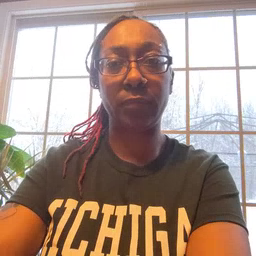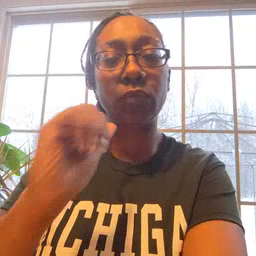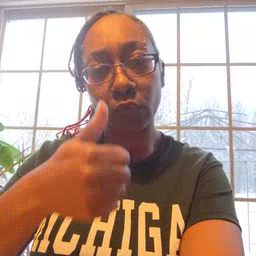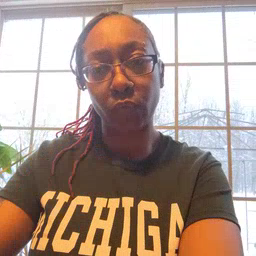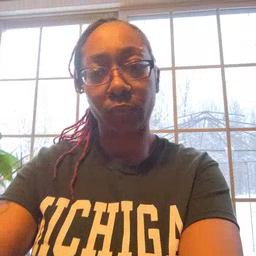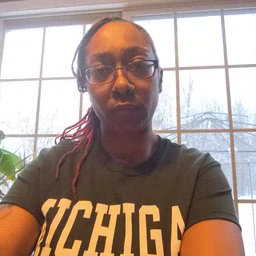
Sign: tomorrow